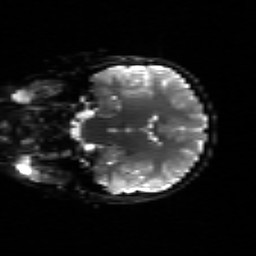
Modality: sbref
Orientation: coronal
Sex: male
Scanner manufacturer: siemens
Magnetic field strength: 3 T
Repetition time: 5 s
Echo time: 0.071 s